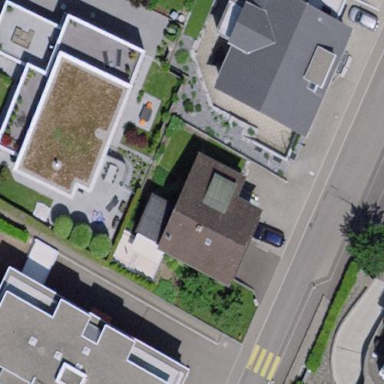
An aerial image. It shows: Detached building.